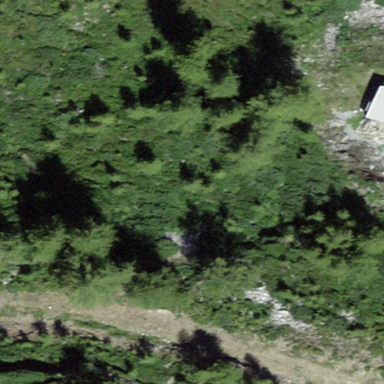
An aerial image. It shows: Forest area.